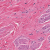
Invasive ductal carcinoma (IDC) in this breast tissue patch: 0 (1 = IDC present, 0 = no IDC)